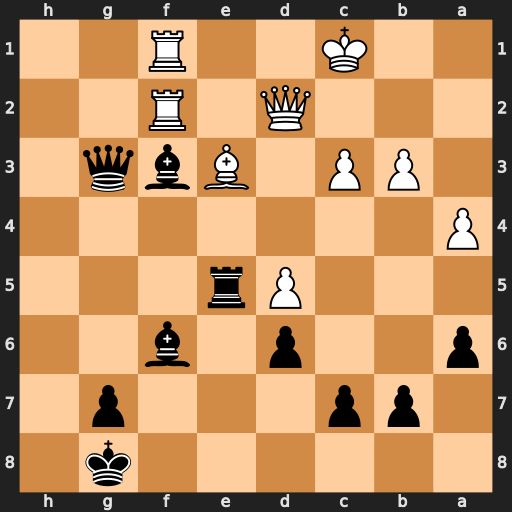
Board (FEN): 6k1/1pp3p1/p2p1b2/3Pr3/P7/1PP1Bbq1/3Q1R2/2K2R2
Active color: b
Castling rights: -
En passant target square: -
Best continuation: Rxe3 Qxe3 Bg5 Qxg5 Qxg5+